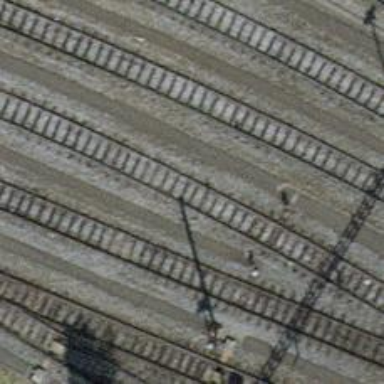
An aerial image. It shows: Rail yard with electrified contact lines for railway operations.